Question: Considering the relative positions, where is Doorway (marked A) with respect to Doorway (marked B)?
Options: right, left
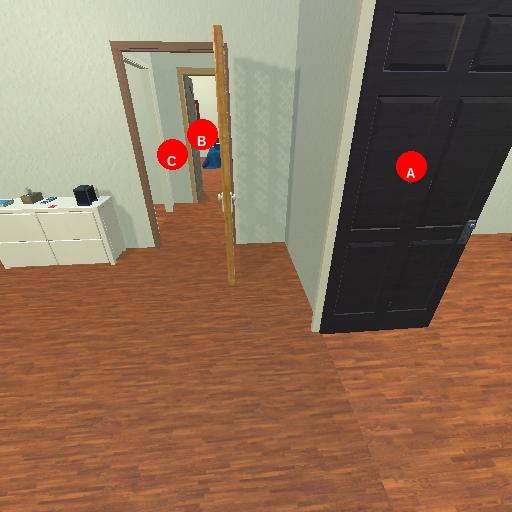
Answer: right